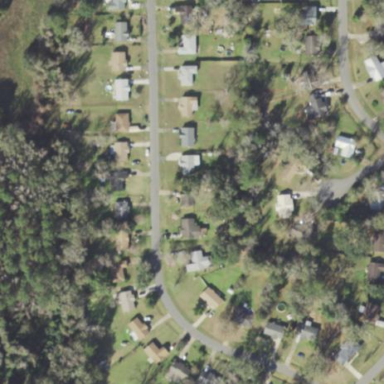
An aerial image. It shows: Residential area consisting of single-family homes.